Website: ulta-beauty
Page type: account-selection
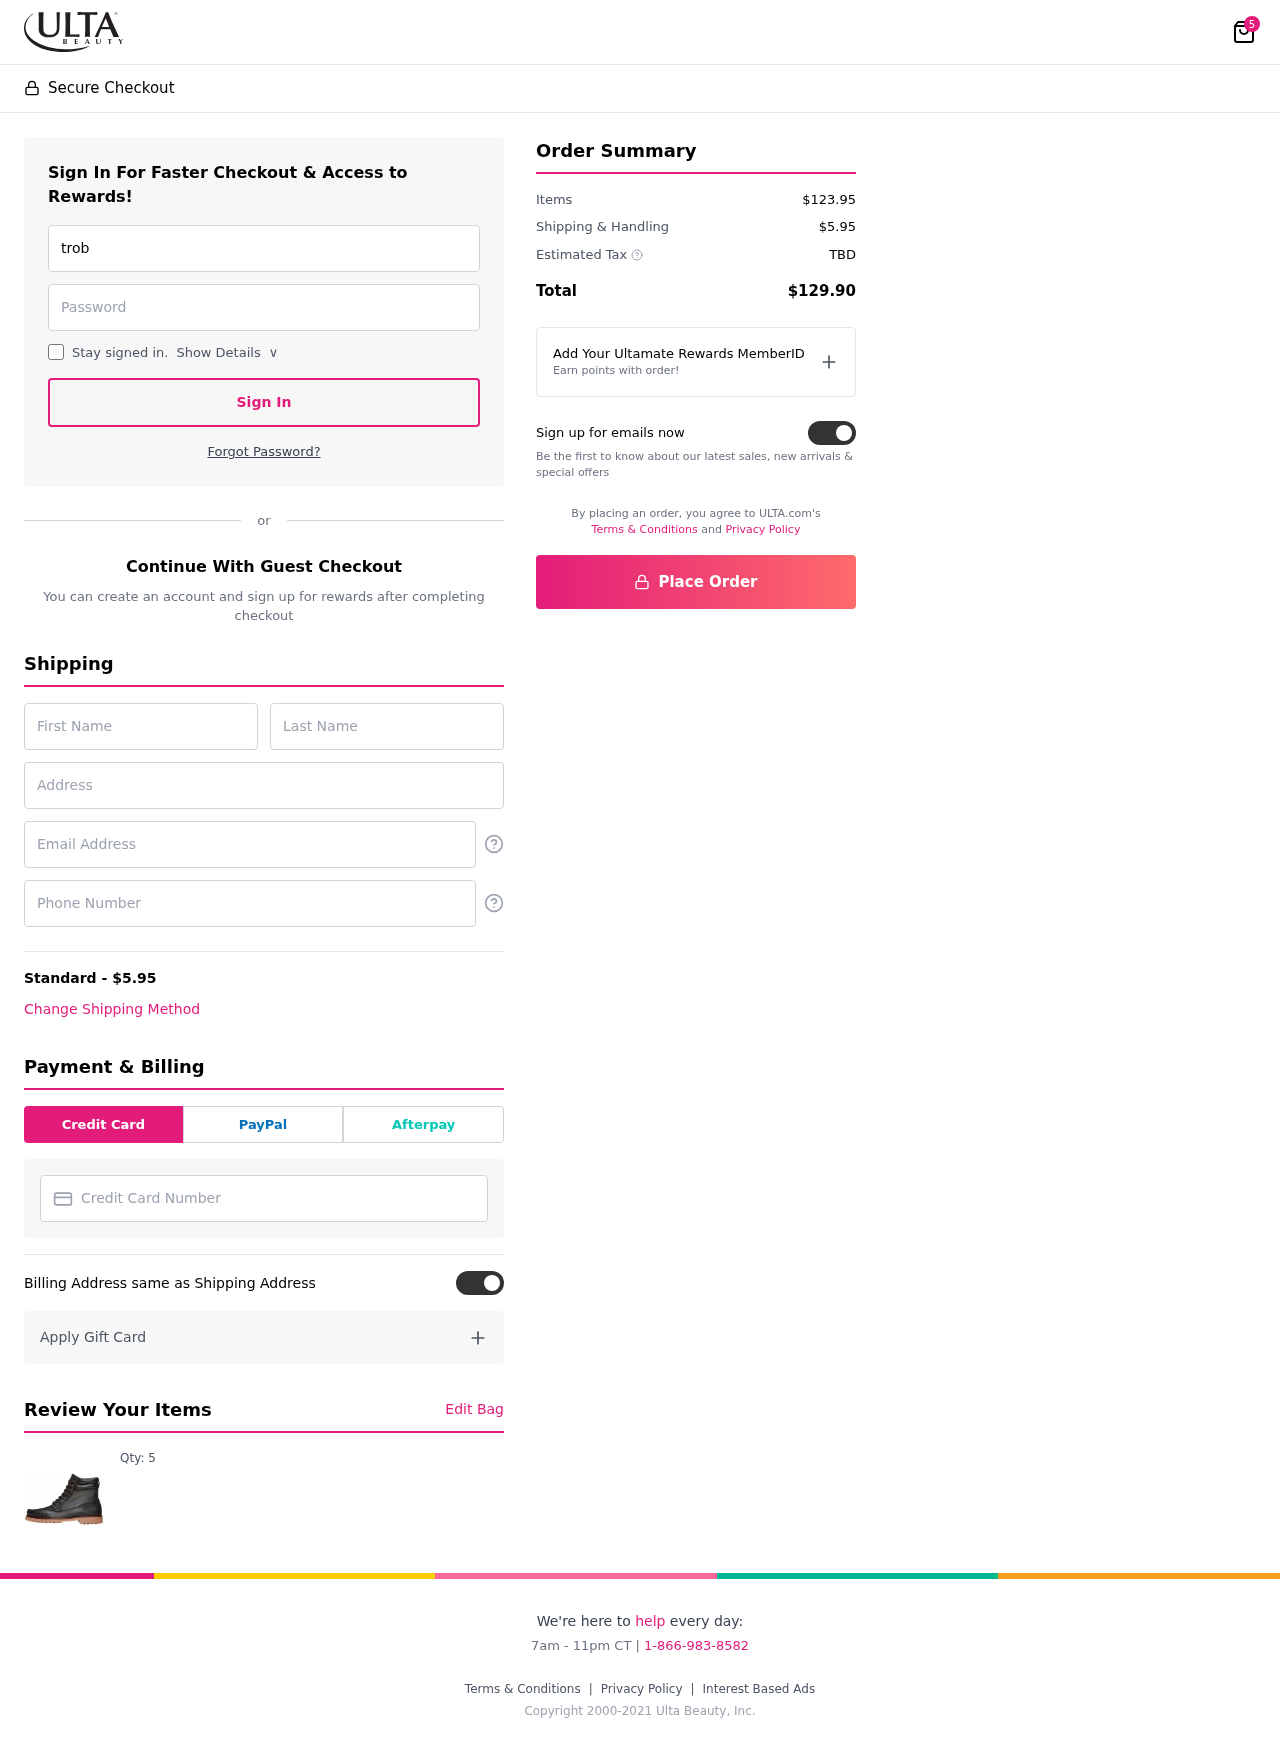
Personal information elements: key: PII_CARD_NUMBER
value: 4107 3659 8988 3625
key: PII_EMAIL
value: trobertson@gmail.com
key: PII_EMAIL2
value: trobertson@gmail.com
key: PII_FIRSTNAME
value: Timothy
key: PII_LASTNAME
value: Robertson
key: PII_PHONE
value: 3517194779
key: PII_STREET
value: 95312 Danielle Junctions Suite 799
Product elements: key: PRODUCT1_QUANTITY
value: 5
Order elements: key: ORDER_NUM_ITEMS
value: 5
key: ORDER_SHIPPING_COST
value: $5.95
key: ORDER_SUBTOTAL
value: $123.95
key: ORDER_TAX
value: TBD
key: ORDER_TOTAL
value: $129.90